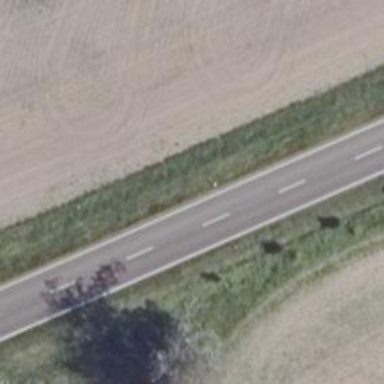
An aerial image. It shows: Secondary road with asphalt surface and lane markings.